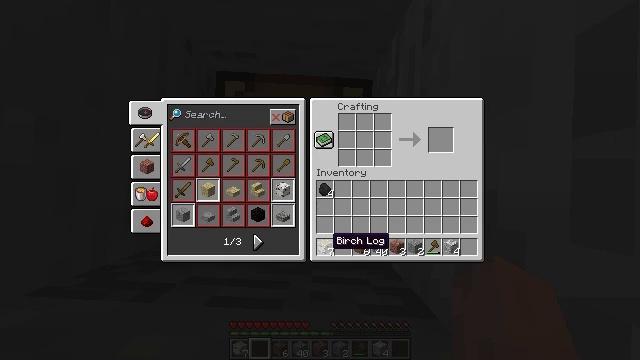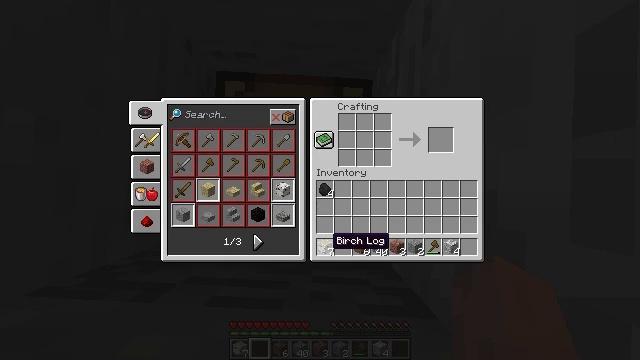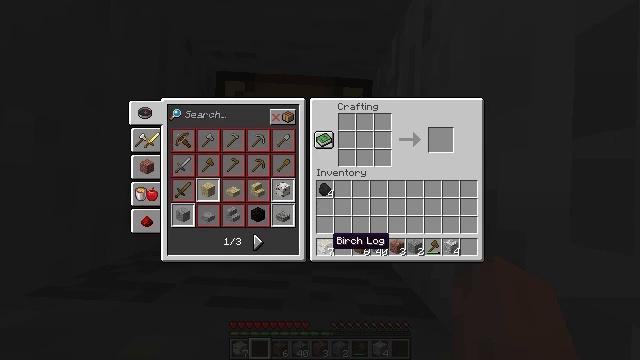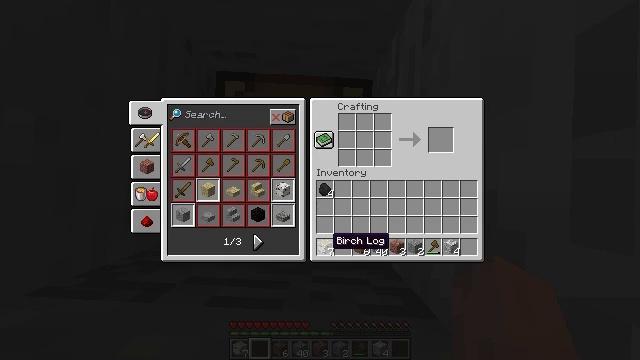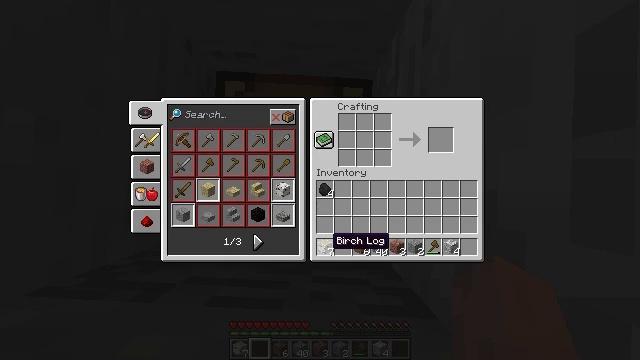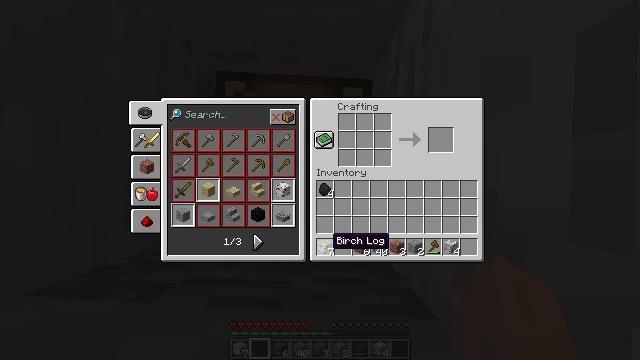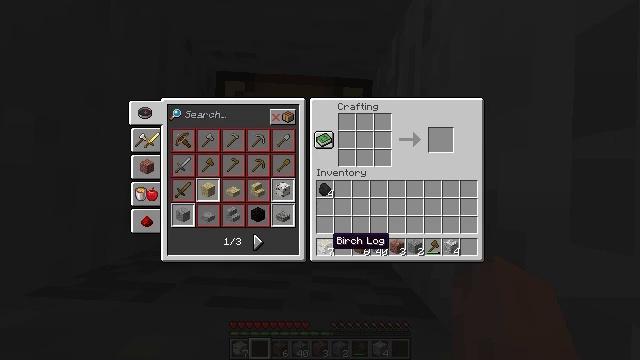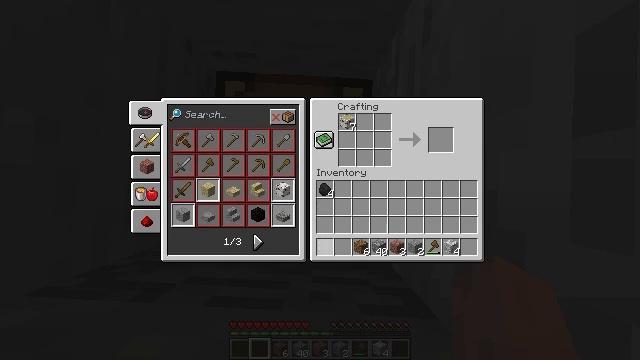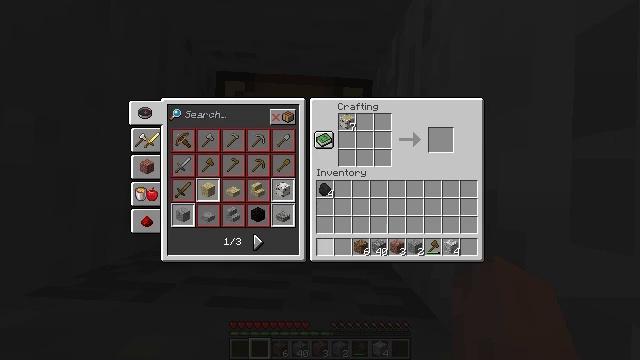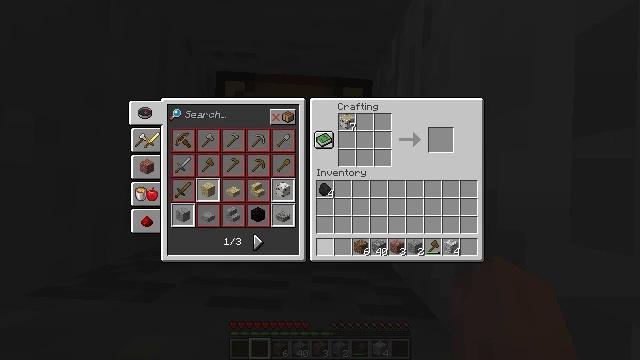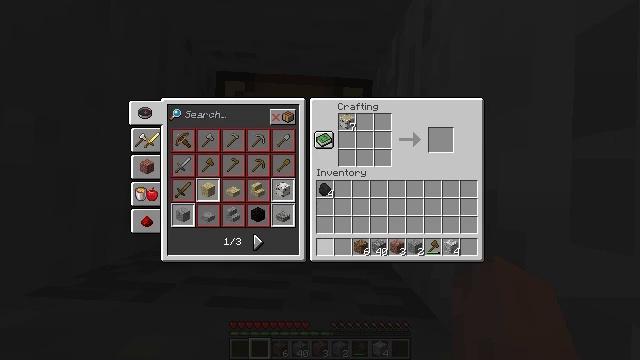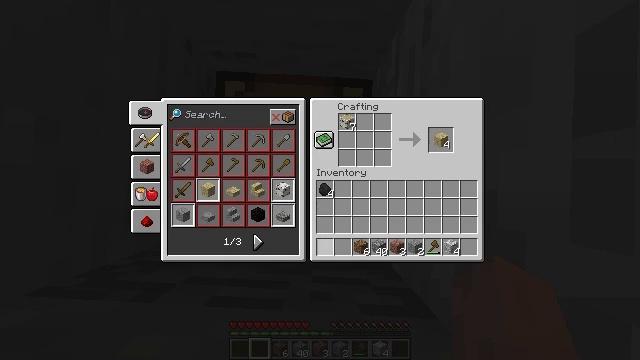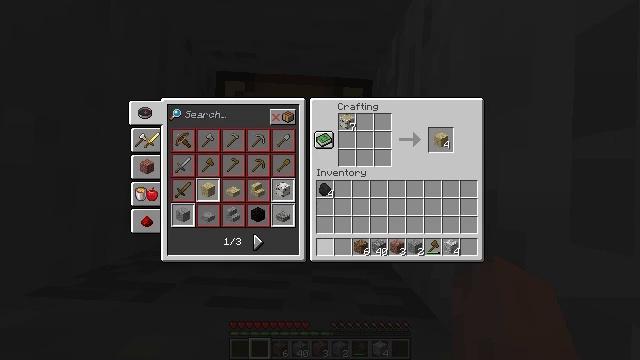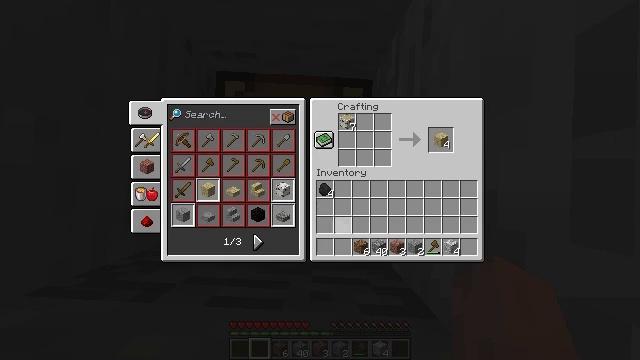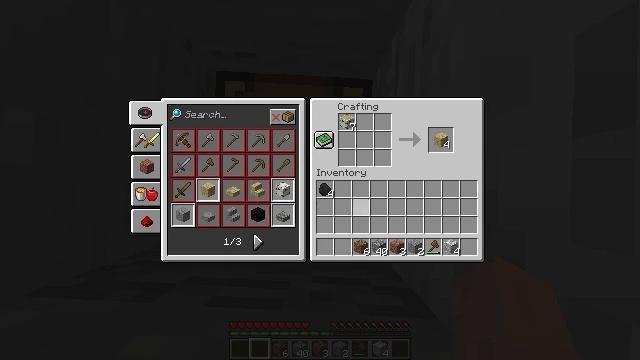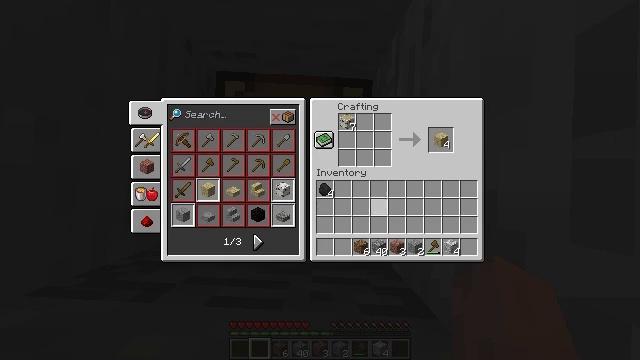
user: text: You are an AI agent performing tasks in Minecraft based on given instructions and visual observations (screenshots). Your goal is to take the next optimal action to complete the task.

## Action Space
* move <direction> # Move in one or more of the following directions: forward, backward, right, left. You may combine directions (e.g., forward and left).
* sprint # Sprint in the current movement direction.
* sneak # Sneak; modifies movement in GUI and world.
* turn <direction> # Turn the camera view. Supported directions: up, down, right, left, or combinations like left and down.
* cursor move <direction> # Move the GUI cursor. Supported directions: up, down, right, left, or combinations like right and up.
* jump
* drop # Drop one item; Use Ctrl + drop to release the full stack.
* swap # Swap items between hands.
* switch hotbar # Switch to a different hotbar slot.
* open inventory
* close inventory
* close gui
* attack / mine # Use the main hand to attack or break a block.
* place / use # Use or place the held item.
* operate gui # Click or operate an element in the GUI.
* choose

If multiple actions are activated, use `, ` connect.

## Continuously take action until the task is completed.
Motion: motion action
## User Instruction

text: Obtain birch planks from birch logs.
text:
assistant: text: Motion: no_op
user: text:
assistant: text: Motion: no_op
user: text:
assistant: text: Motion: no_op
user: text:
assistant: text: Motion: no_op
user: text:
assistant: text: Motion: no_op
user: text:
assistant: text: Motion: no_op
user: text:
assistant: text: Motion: no_op
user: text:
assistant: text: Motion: no_op
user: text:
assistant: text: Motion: no_op
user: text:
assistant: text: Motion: no_op
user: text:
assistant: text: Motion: sneak
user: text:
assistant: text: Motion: sneak
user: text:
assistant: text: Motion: sneak, operate gui
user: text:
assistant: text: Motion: sneak, operate gui
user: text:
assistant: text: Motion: sneak, operate gui
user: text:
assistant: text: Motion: no_op
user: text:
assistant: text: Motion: no_op
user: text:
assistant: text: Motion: no_op
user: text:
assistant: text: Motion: no_op
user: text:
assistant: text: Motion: cursor move right and up
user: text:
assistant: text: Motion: cursor move right and up
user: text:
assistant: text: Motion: cursor move right and up
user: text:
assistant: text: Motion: cursor move up
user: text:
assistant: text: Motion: cursor move right and up
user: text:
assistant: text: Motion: cursor move right
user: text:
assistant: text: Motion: no_op
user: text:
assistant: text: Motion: cursor move right
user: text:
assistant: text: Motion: no_op
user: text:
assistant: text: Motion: no_op
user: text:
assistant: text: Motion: no_op